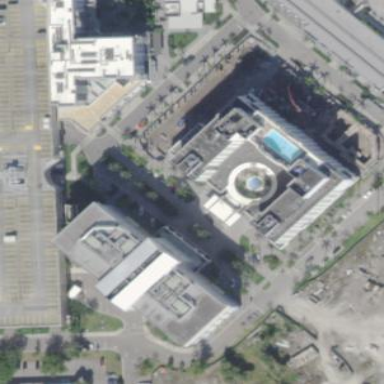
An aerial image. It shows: Office building.